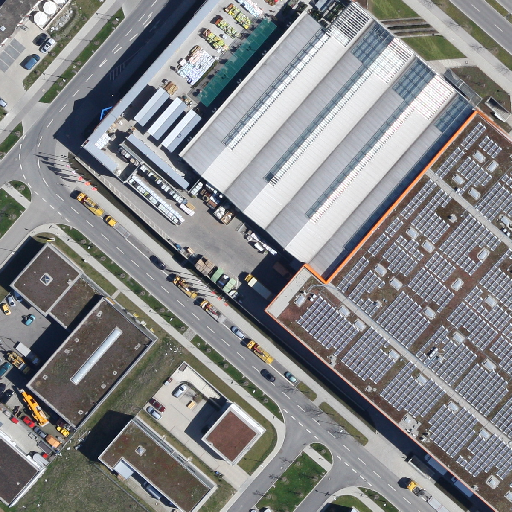
Referring expression: long truck in the parking area